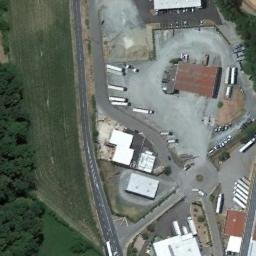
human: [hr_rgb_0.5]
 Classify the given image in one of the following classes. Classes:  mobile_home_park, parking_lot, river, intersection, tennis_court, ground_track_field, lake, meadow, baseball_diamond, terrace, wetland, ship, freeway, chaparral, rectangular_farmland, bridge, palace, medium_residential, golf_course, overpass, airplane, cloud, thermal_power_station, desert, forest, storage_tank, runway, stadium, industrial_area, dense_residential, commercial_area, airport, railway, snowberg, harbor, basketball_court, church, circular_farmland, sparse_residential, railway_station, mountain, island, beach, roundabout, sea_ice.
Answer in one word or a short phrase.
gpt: industrial_area